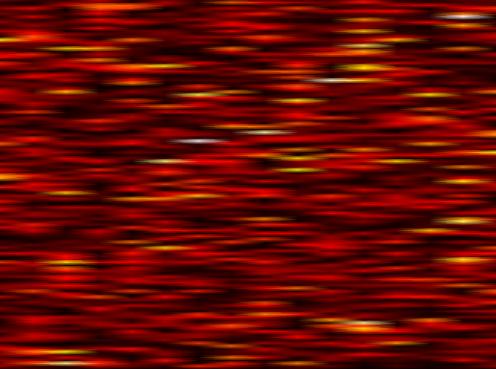
Label: FOFDM